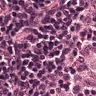
Metastatic tissue present: no